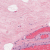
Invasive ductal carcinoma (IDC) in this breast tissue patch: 0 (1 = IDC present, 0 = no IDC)